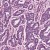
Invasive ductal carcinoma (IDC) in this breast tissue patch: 1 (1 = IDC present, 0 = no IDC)